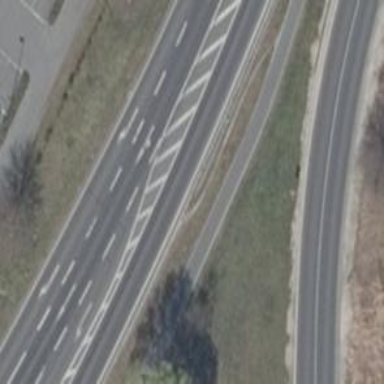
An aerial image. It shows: Secondary road with asphalt surface.